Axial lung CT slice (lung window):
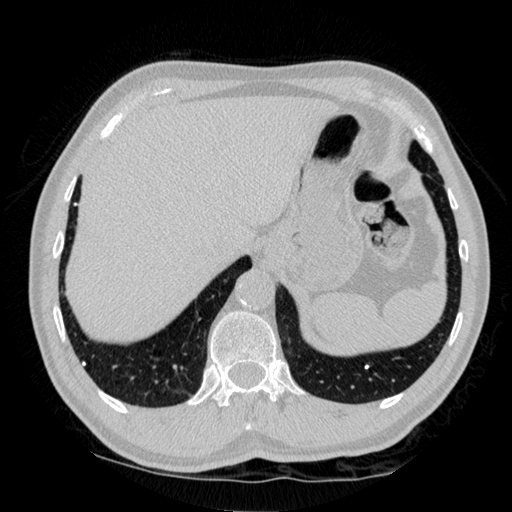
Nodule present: no